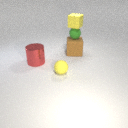
large brown rubber cube to the right of small yellow rubber sphere